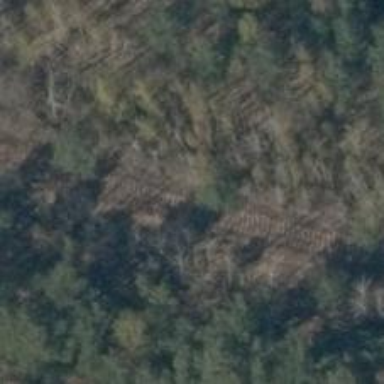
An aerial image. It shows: Abandoned railway.